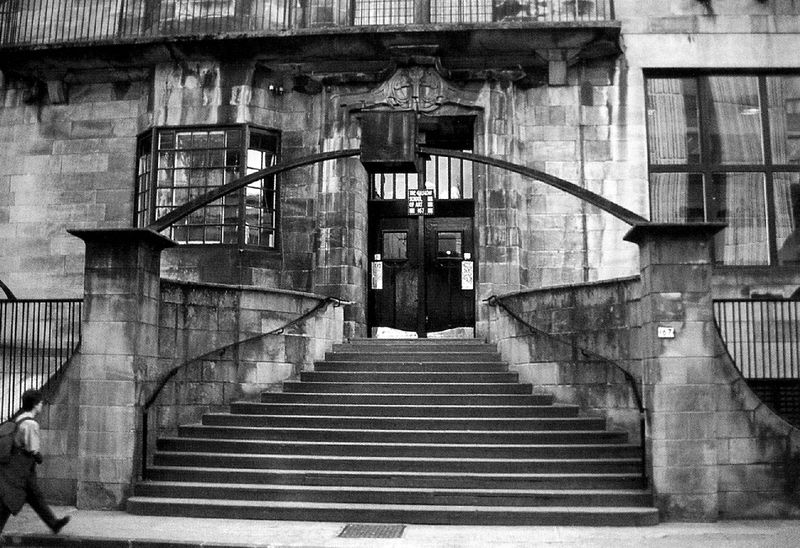
Titel: Glasgow, Kunstschule
Künstler: Charles Rennie Mackintosh
Standort: Glasgow, Renfrew Street (EU - GB - Schottland)
Schlagwörter: mann, fenster, glas, grau, lampe, straße, tür, haus, zaun, mensch, stein, steine, gitter, balkon, fassade, mauer, treppe, treppen, jugendstil, geländer, stufen, tor, foto, eingang, klingel, gehsteig, schwarz weiss, portal, holztür, treppenaufgang, installtion, t+r, gelkänder, amoe